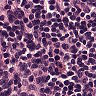
Metastatic tissue present: no